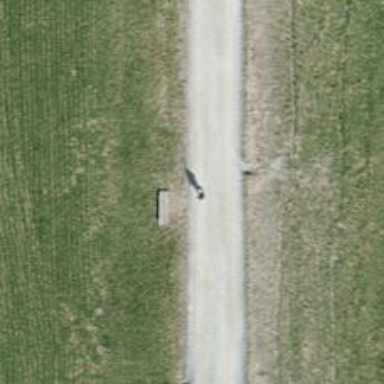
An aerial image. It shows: Bench.